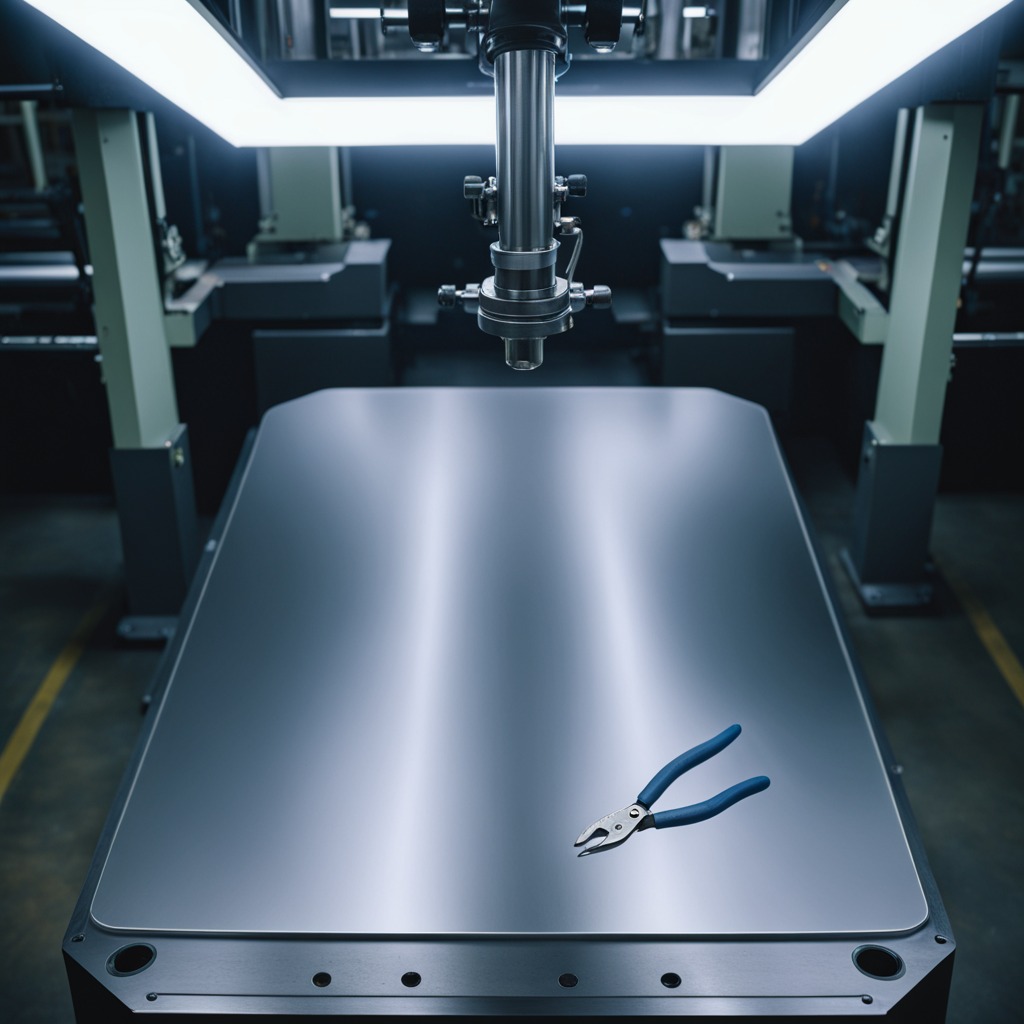
A plier is lying on the metal table.